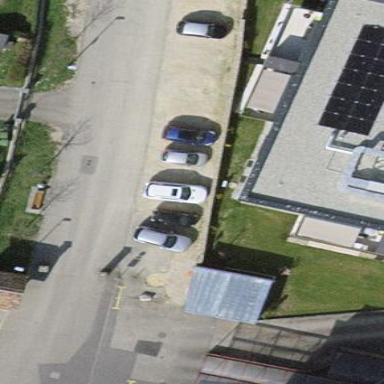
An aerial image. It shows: Parking available on the street side.